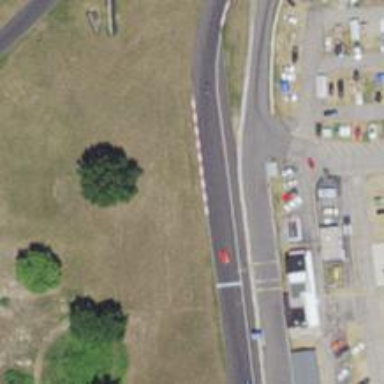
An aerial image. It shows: Motor sport raceway.